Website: lowes
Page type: customer-info-address
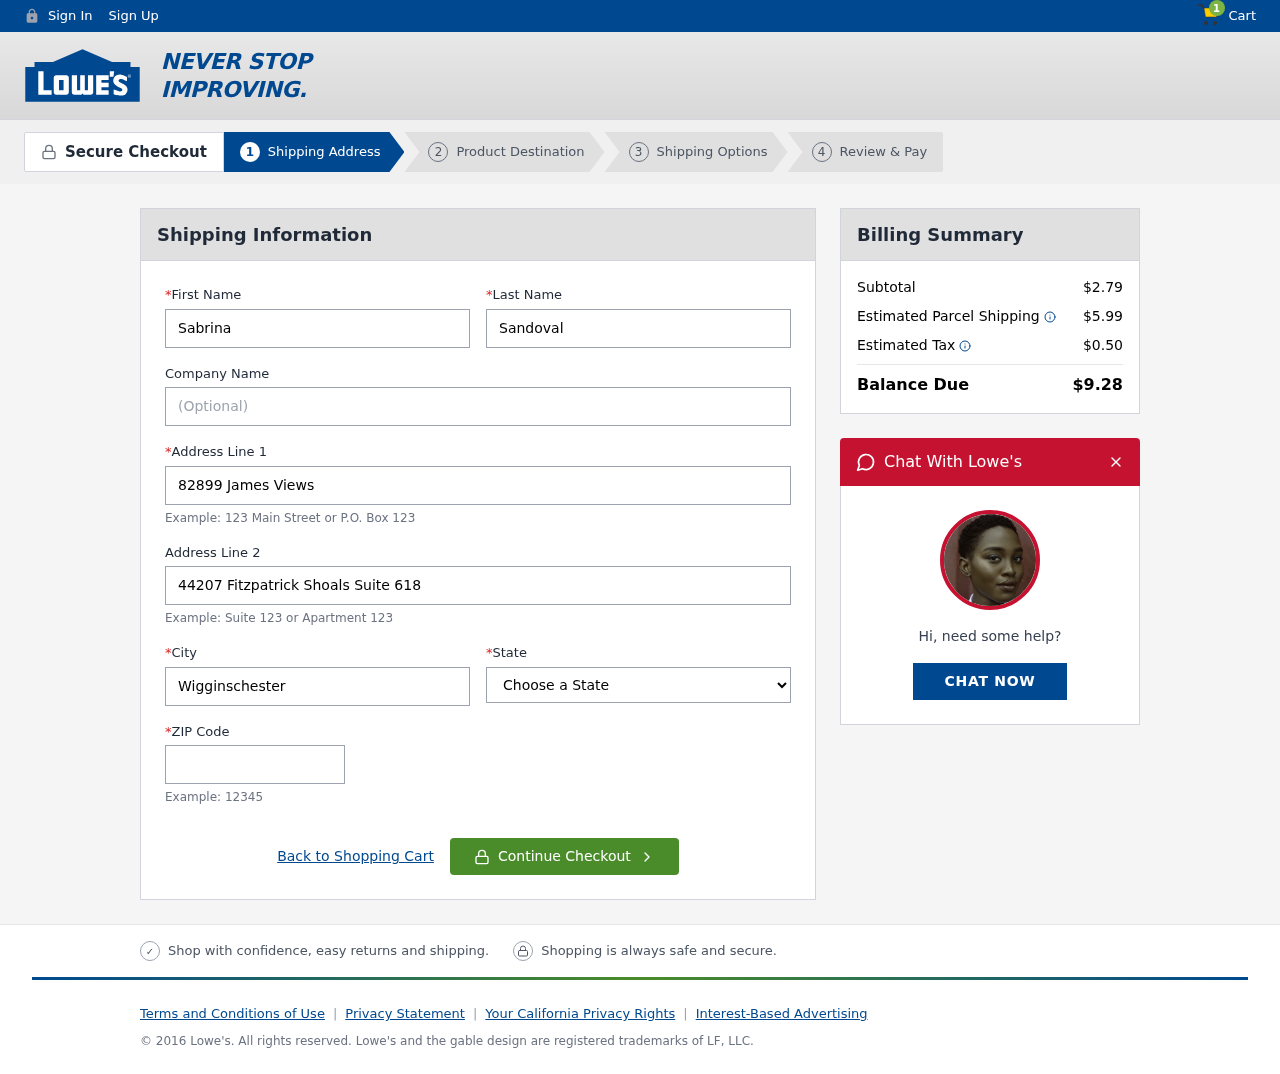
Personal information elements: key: PII_CITY
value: Wigginschester
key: PII_FIRSTNAME
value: Sabrina
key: PII_LASTNAME
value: Sandoval
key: PII_POSTCODE
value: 97085
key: PII_STATE
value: Vermont
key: PII_STREET
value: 82899 James Views
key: PII_STREET2
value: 44207 Fitzpatrick Shoals Suite 618
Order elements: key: ORDER_NUM_ITEMS
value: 1
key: ORDER_SUBTOTAL
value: $2.79
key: ORDER_SHIPPING_COST
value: $5.99
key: ORDER_TAX
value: $0.50
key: ORDER_TOTAL
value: $9.28